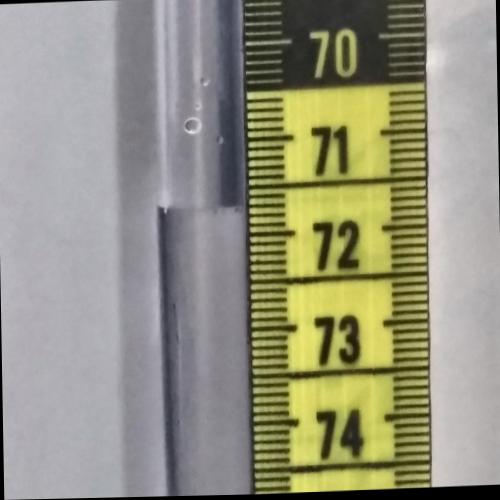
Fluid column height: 71.7 cm